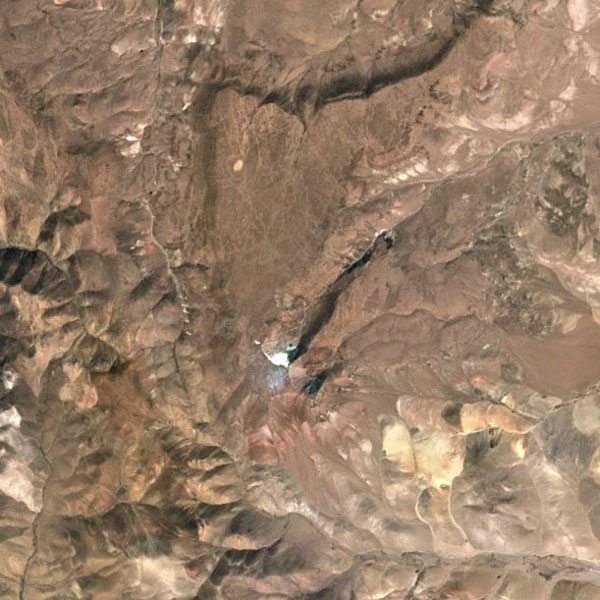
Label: Mountain